Interaction volume radius: 5 \u00c5
Interaction volume height: 10 \u00c5
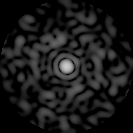
Disorder parameter: 0.6963